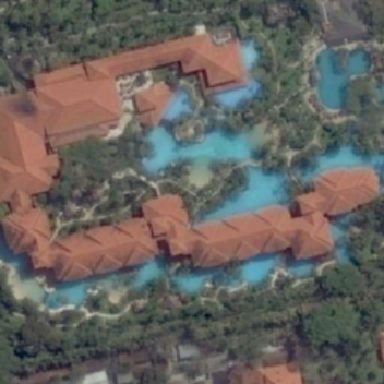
The pools are surrounded by dense trees and red buildings .